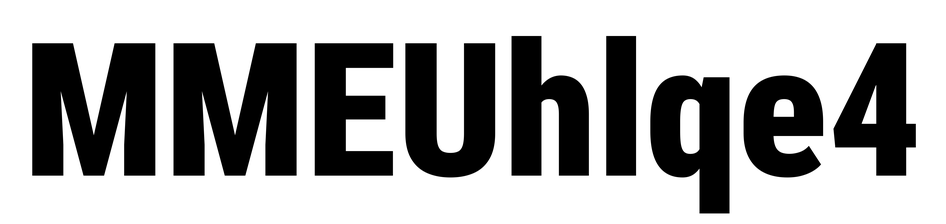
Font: Roboto_Condensed_Black